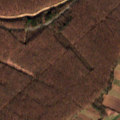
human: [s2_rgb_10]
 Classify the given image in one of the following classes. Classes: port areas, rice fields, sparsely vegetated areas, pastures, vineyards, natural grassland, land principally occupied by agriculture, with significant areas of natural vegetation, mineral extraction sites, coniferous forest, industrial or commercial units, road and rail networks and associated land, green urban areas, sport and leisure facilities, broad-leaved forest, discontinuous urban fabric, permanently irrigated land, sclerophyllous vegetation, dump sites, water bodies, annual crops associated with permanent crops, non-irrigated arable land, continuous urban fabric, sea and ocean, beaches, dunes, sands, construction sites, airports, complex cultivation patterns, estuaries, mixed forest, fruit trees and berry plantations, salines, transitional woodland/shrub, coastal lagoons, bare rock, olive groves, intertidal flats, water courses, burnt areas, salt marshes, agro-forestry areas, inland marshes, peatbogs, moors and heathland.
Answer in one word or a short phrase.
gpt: non-irrigated arable land, complex cultivation patterns, broad-leaved forest